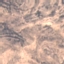
Land use / land cover class: HerbaceousVegetation